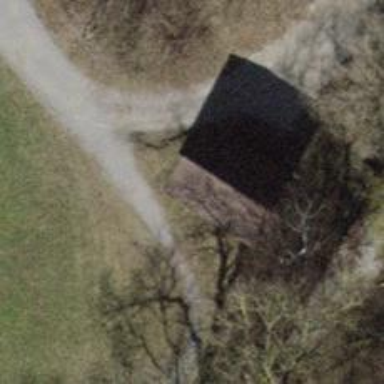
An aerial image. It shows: Bench.